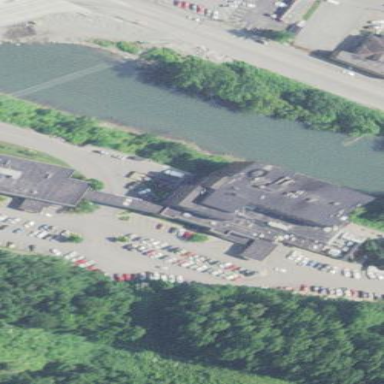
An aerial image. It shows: Hospital building.